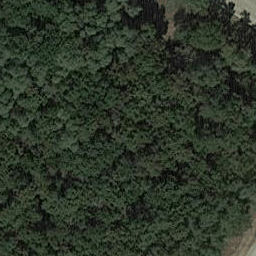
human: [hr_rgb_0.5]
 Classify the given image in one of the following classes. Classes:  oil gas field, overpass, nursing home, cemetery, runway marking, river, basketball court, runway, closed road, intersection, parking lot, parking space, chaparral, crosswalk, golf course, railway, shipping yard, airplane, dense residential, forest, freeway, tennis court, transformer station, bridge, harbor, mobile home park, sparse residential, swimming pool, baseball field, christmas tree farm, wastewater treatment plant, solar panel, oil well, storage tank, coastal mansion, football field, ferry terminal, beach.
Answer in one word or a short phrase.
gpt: forest